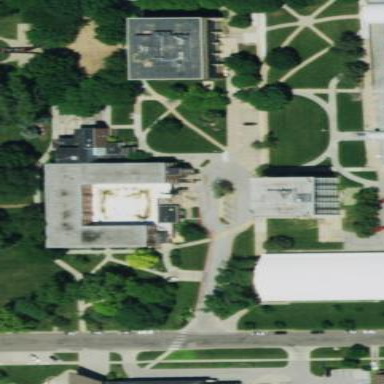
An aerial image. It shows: College building.